Aerial crown-view tile of a tropical tree (Barro Colorado Island, Panama), acquired 20241112:
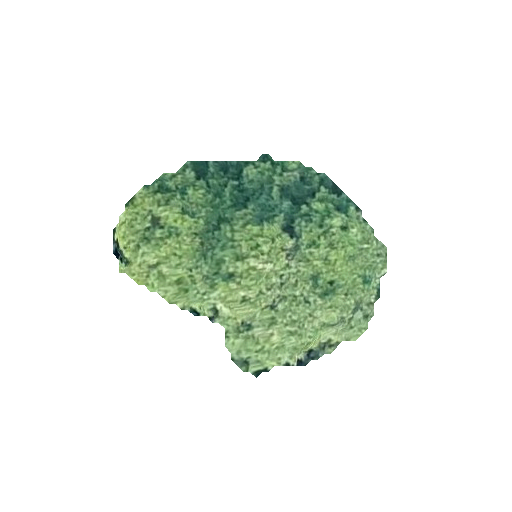
Species: Alseis blackiana
GBIF accepted scientific name: Alseis blackiana
Crown area: 63.097 m²